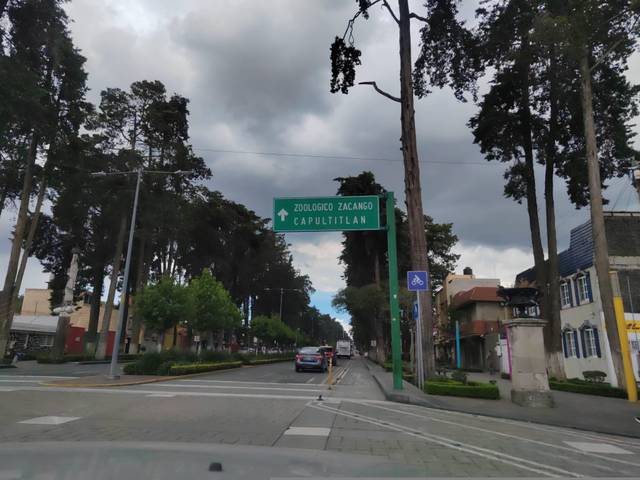
Region: Mexico
Coordinates: 19.281, -99.658